Field crop: maize
Growth stage: 2
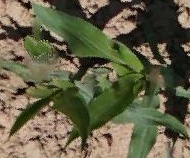
Species: maize